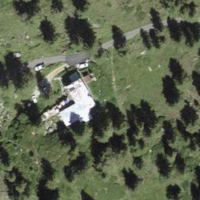
EUNIS habitat code: 43
Species observed at this site:
Omocestus viridulus
Roeseliana roeselii